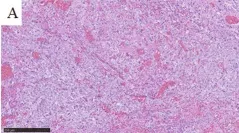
Histopathology findings. . Hematoxylin and eosin staining at 100x.
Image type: pathology (h&e)